Question: The follow button is aligned right, but I want the x to appear to the right instead of the left of the follow unfollow button. I am using float right for the button, and also float right for the X, but the button floats to the right of the X. How can I reverse these, while maintaining the functionality that when I click on the X the entire row disappears?
I want the X to appear on the right of the button, but if I do this, the functionality will no longer hide the entire row after pressing the X:

'''
<?php
$users = show_users_userspage();
$following = following($_SESSION['user_id']);
if (count($users)){
?>
<table cellspacing='0' cellpadding='1' width='320'>
<?php
foreach ($users as $key => $value){
echo "<tr valign='bottom'>
";
"<td>"."<div class='alert alert-success'>".$key ."</td>
";
echo "<td><img src='/social_learning/images/thebombthumb.gif'> ".$value;
if (in_array($key,$following)){
echo "<small><a style='margin:10px 20px 0px 5px;float:right;' class='btn btn-danger btn-mini' href='/social_learning/php/action.php? id=$key&do=unfollow'>unfollow</a></small><a class='close' style='margin:10px 0px 0px 5px;' data- dismiss='alert'>x</a></div>";
}else{
echo " <small><a style='margin:10px 20px 0px 5px;float:right;' class='btn btn-warning btn-mini' href='/social_learning/php/action.php? id=$key&do=follow'>follow</a></small><a class='close'style='margin:10px 0px 0px 5px;' data- dismiss='alert'>x</a></div>";
}
echo "</td>
";
echo "</tr>
";
}
?>
'''
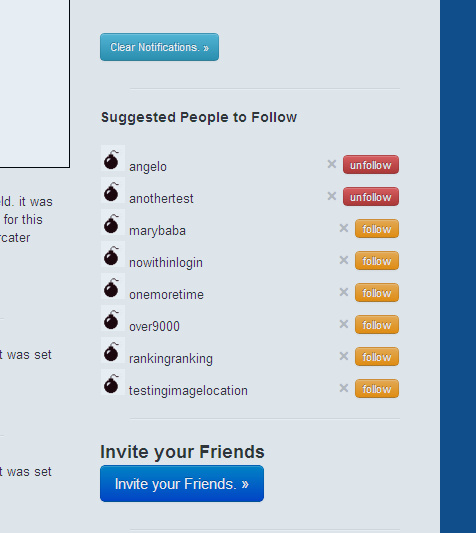
Answer: float: right works backwards. Just reverse the two (button/x) so that the X is displayed first then the button second.